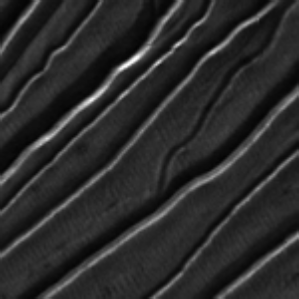
Label: frost